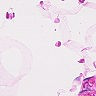
Metastatic tissue present: no